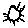
Label: sun